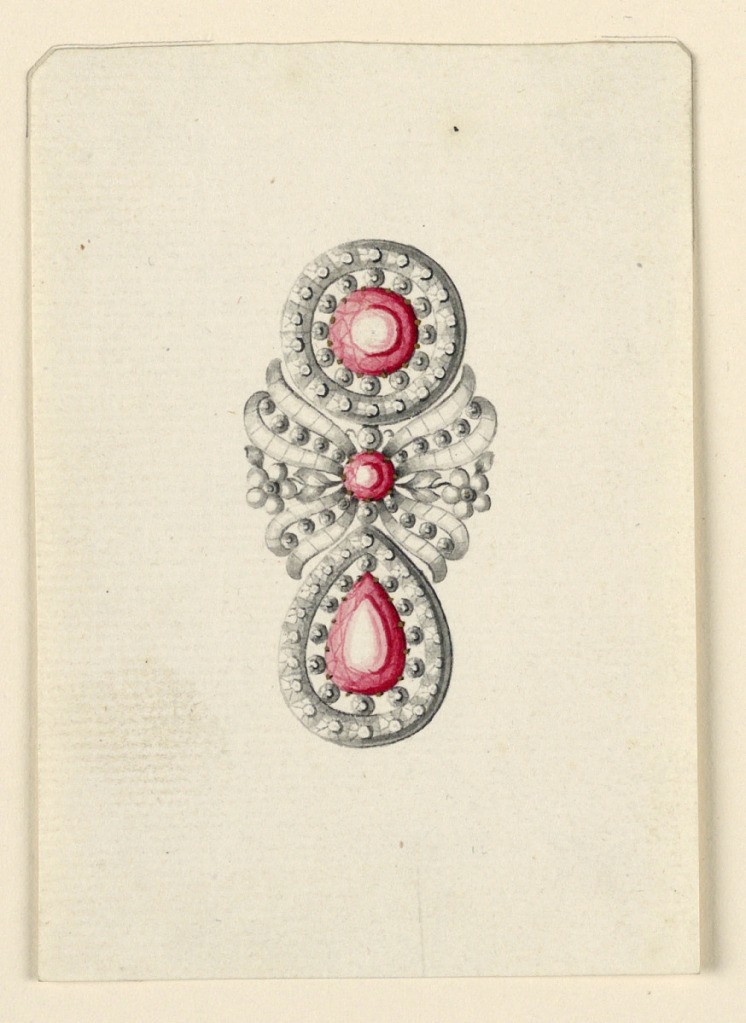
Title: Design for an Earring
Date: late 18th century
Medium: Pen and black ink, brush and gray, red watercolor on light green paper
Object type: Drawing
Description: Jewelry design for an earring. The central diamonds of the disk and the drop are red, as is the diamond upon the knotted ribbon, which is similar to 1938-88-853. Bevelled corners above.